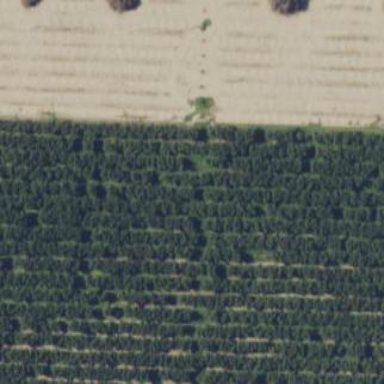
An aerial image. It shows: Orchard filled with plum trees.